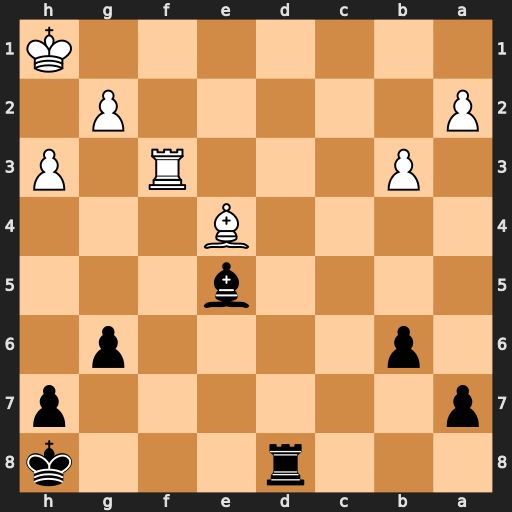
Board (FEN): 3r3k/p6p/1p4p1/4b3/4B3/1P3R1P/P5P1/7K
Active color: b
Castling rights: -
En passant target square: -
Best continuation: Rd1+ Rf1 Rxf1#